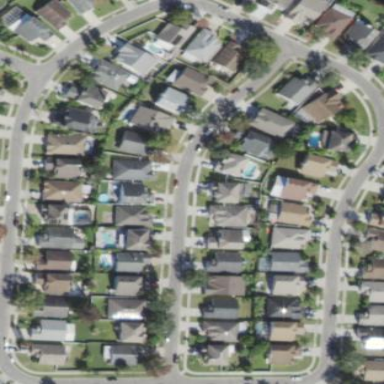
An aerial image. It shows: Residential road with sidewalks on both sides.